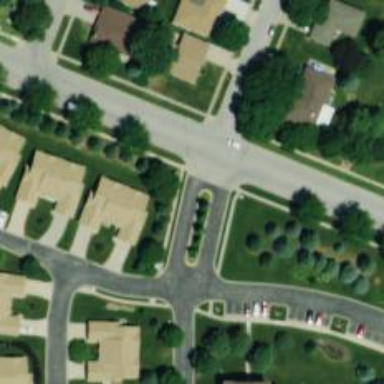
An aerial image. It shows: Living street with asphalt surface. There is sidewalk on the left side.